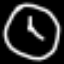
Label: clock